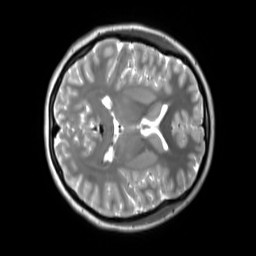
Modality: T2w
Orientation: axial
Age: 21
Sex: female
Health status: ill
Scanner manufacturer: siemens
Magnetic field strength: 3 T
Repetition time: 2.8 s
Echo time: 0.326 s